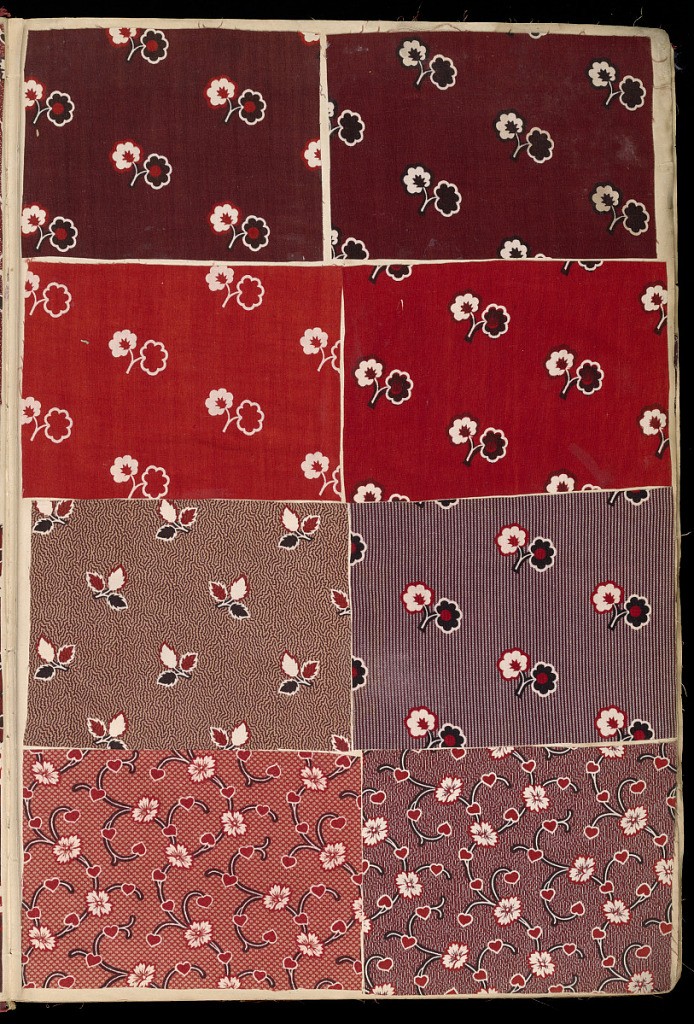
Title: Scrapbook of textile swatches
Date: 1850
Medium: paper, printed cotton textile samples
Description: Oversized red cloth bound book with 2,239 French textile samples. Very good condition and quality. Predominantly dark colors and earth tones.